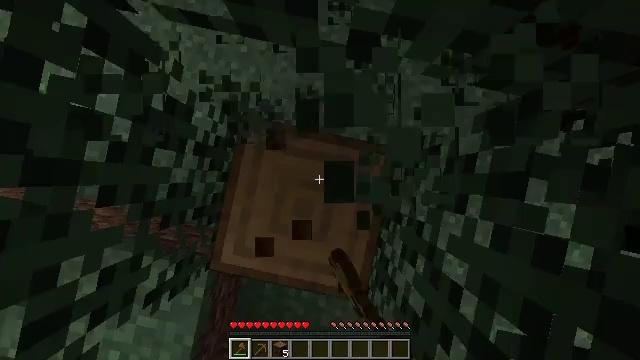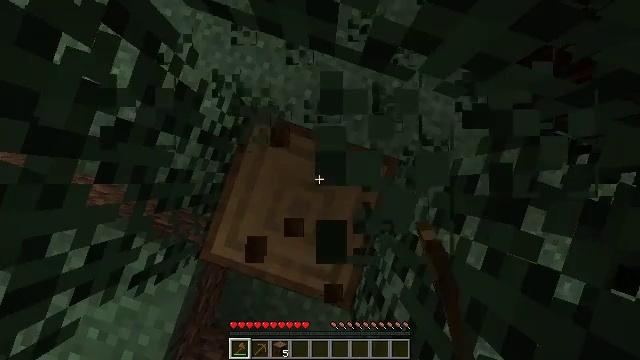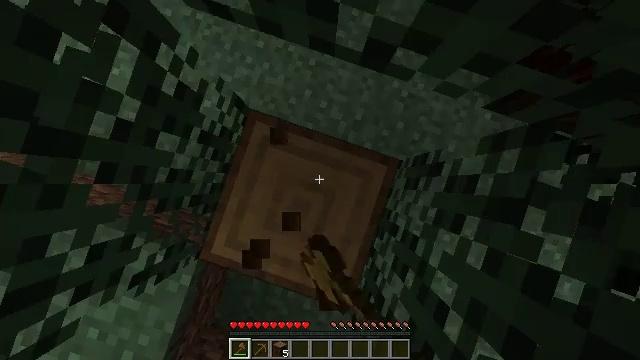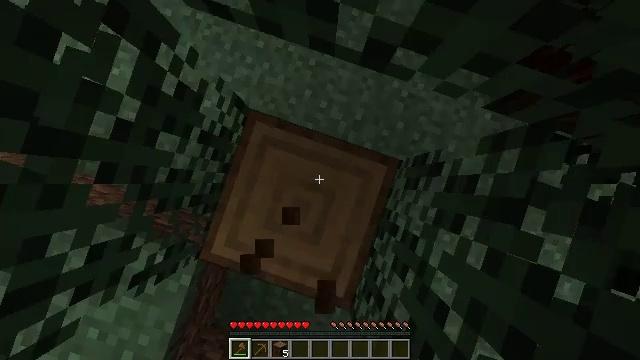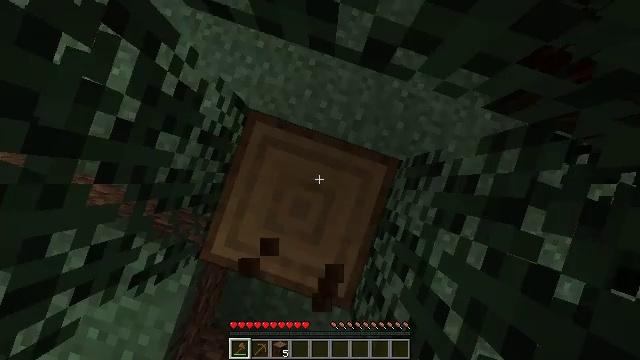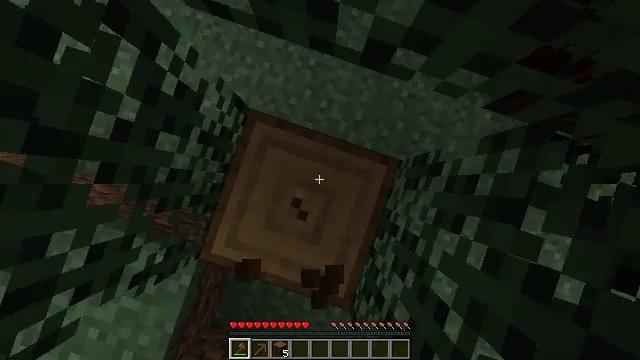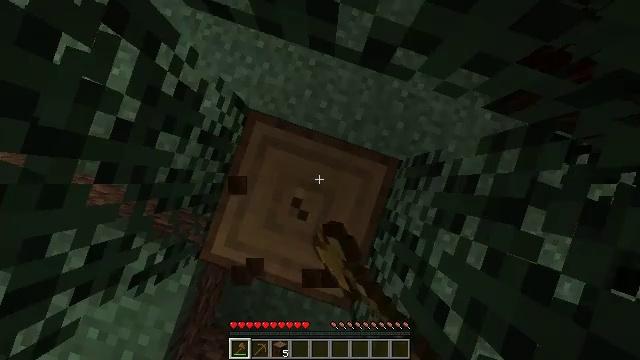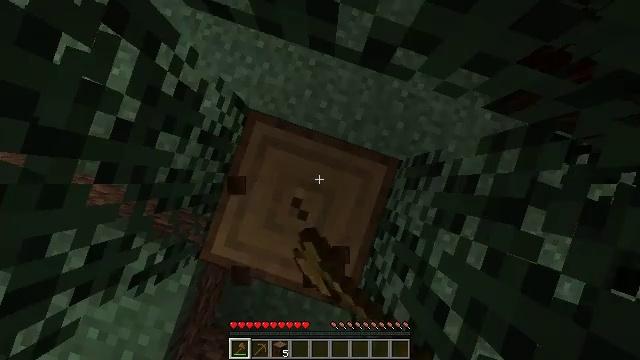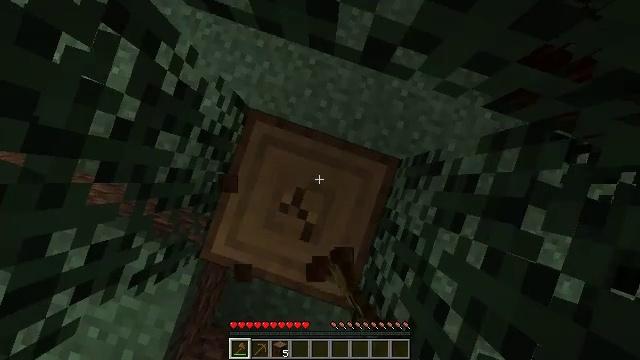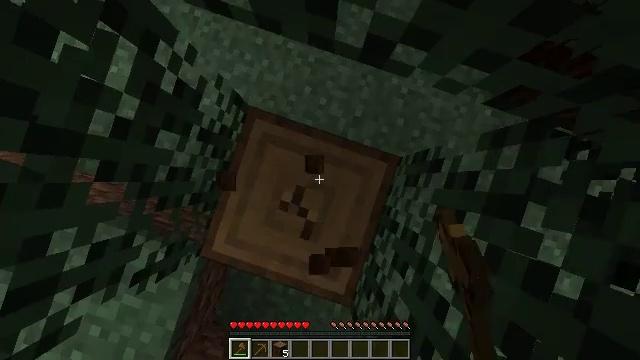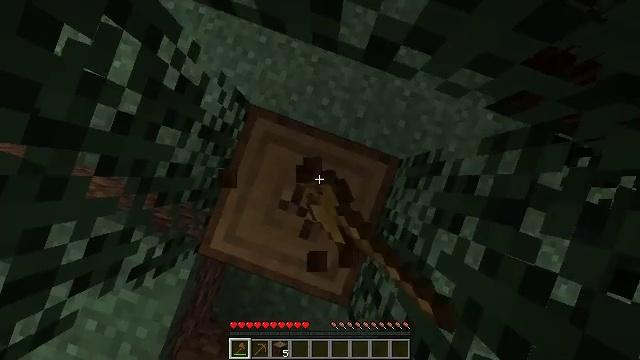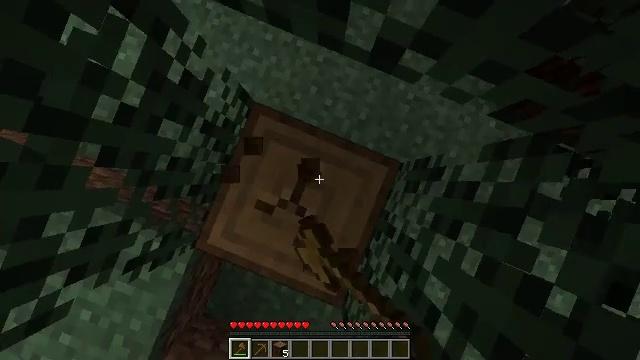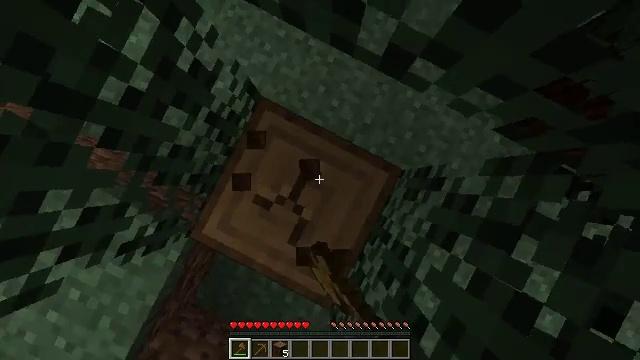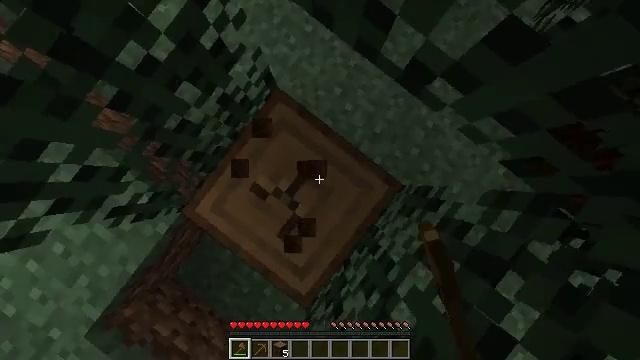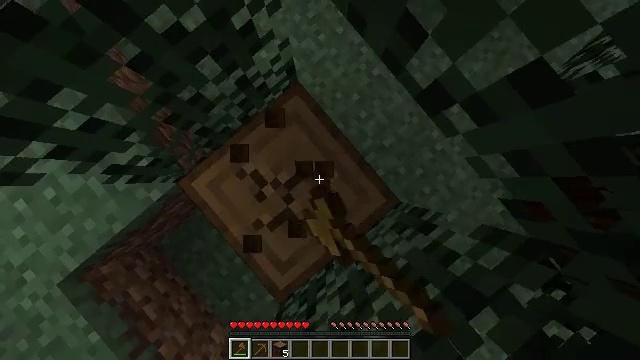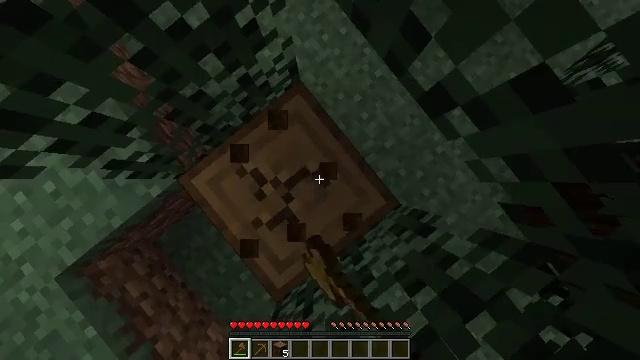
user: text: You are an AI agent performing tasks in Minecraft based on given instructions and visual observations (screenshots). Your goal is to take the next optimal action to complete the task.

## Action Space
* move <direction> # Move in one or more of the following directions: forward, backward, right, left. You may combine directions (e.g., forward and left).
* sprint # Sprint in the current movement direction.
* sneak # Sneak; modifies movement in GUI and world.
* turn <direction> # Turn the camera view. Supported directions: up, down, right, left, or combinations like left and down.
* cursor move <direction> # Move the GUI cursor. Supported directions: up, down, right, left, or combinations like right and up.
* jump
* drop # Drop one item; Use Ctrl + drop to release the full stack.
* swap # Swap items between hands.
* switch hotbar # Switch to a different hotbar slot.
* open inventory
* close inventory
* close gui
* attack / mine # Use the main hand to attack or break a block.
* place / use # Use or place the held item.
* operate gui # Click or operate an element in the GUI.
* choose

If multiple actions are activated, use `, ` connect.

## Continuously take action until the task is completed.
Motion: motion action
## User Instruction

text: Harvest the spruce log from a tree trunk.
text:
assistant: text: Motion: turn left, attack / mine
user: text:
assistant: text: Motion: attack / mine
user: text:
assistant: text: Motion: attack / mine
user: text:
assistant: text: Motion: attack / mine
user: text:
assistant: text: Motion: attack / mine
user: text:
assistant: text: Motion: attack / mine
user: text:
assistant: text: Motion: attack / mine
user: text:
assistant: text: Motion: attack / mine
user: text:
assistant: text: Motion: attack / mine
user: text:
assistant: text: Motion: turn left and down, attack / mine
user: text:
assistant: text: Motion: turn left and down, attack / mine
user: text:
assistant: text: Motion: turn left and down, attack / mine
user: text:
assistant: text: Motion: turn left and down, attack / mine
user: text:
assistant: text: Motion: turn left and down, attack / mine
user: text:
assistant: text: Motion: turn left, attack / mine
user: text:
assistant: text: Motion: attack / mine
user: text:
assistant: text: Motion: attack / mine
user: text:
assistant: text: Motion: attack / mine
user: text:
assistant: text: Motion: attack / mine
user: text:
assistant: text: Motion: attack / mine
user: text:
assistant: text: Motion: turn left, attack / mine
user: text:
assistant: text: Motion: turn left, attack / mine
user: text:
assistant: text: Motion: turn left, attack / mine
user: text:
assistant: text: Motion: turn left and up, attack / mine
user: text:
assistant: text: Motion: turn left and up, attack / mine
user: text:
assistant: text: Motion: turn left, attack / mine
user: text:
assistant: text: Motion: turn left, attack / mine
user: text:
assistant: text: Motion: attack / mine
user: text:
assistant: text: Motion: attack / mine
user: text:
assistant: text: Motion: attack / mine